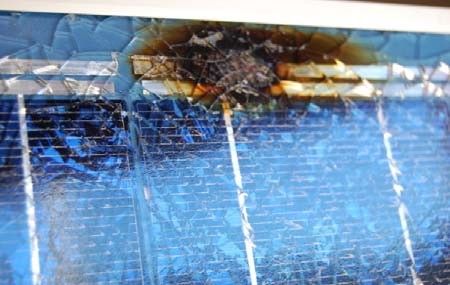
Label: Electrical-damage